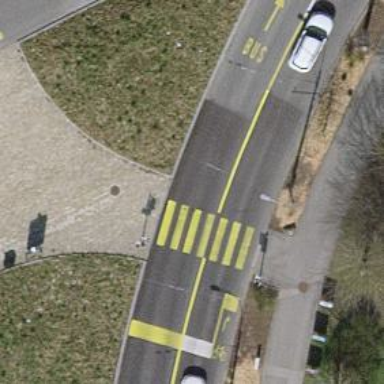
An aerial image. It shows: Crossing with traffic signals. It is zebra crossing.